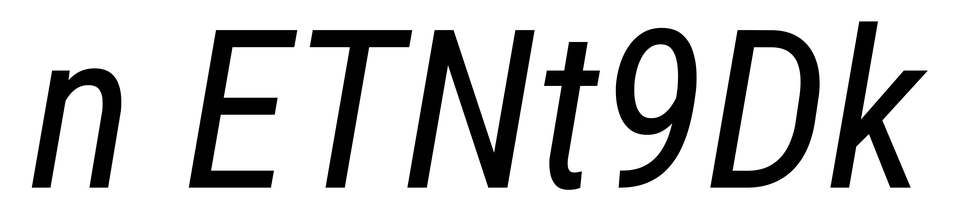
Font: Roboto-Italic_Condensed_Italic